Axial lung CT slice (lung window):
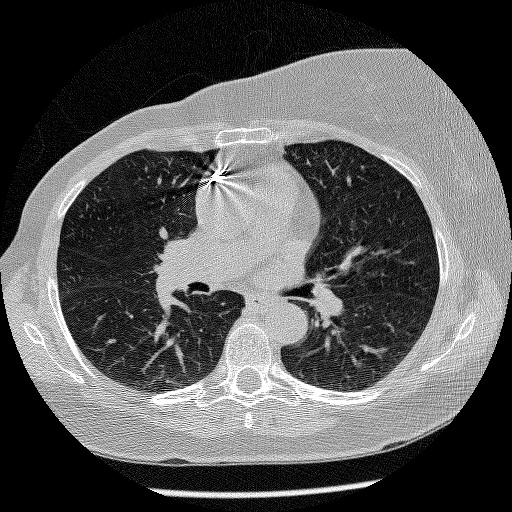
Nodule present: no